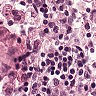
Metastatic tissue present: no